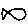
Label: fish